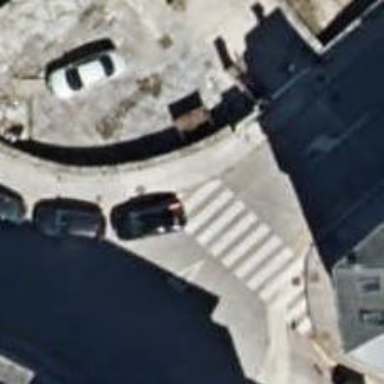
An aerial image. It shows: Asphalt sidewalk.